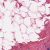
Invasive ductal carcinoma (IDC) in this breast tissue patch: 0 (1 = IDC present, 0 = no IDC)